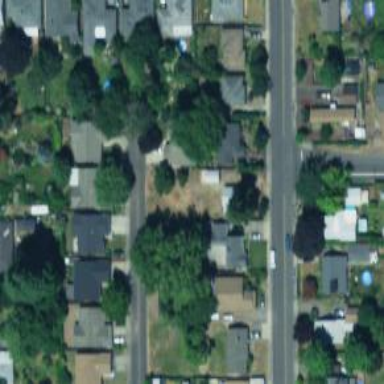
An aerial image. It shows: Residential road with sidewalk on the left side.